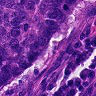
Metastatic tissue present: yes